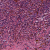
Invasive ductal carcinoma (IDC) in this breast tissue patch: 0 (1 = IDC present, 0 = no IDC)